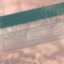
Land use / land cover: AnnualCrop